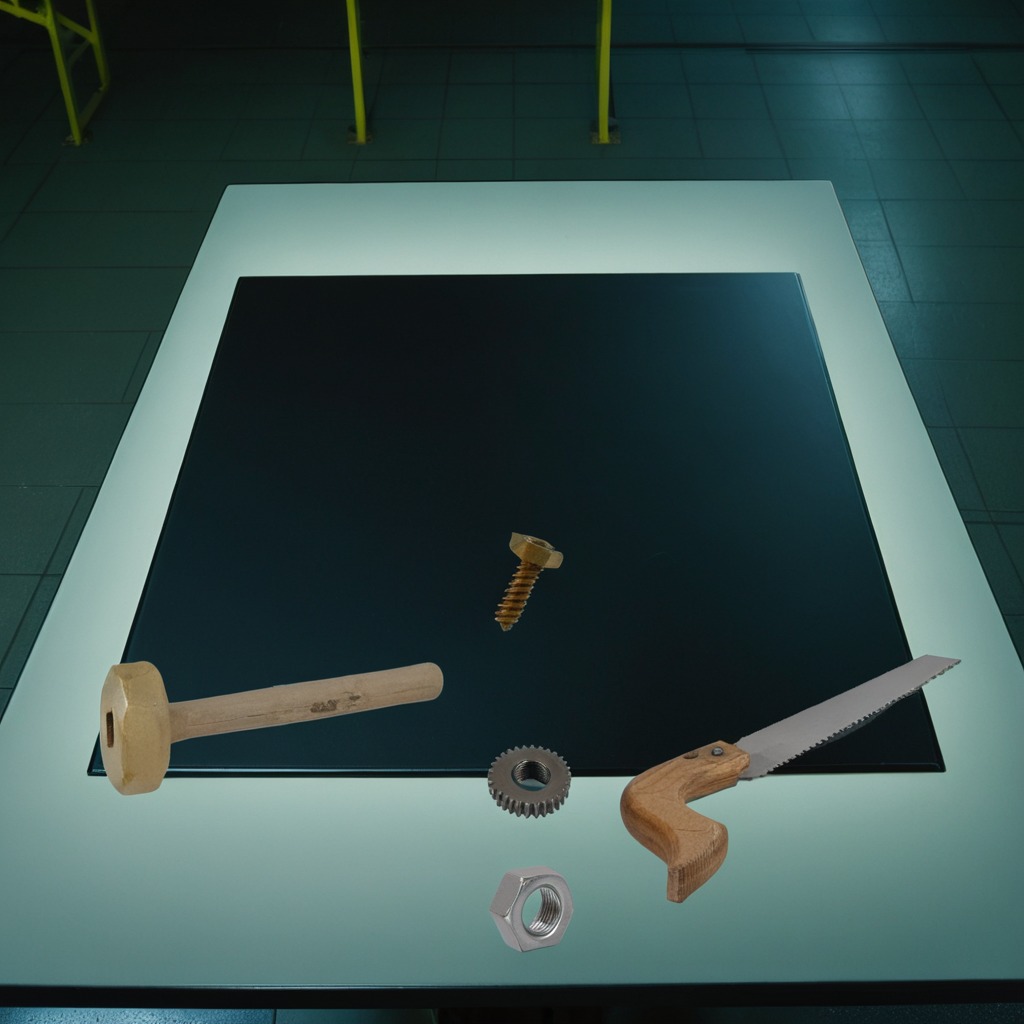
A gear with teeth, a hammer, a machine screw, a saw, and a nut are lying on a clean empty table in a railway signal maintenance room.